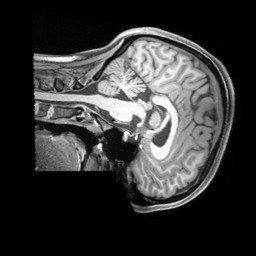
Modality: T1w
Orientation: sagittal
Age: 20
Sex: female
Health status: ill
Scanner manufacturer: siemens
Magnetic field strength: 3 T
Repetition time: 2.2 s
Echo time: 0.00218 s